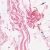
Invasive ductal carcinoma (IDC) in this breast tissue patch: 0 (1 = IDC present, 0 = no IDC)